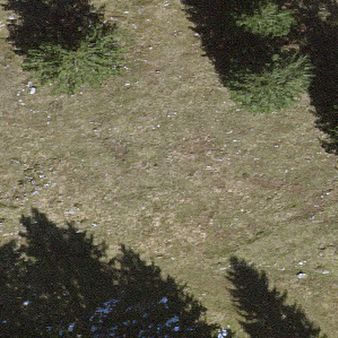
Label: other